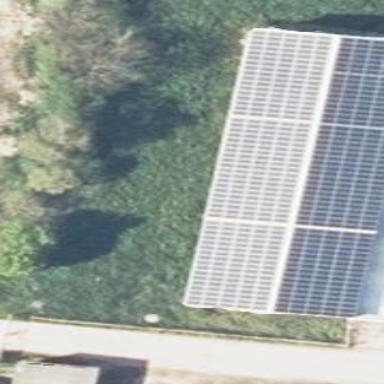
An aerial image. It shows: Solar photovoltaic panel generator on farm auxiliary building. The small installation generates electricity from solar energy.